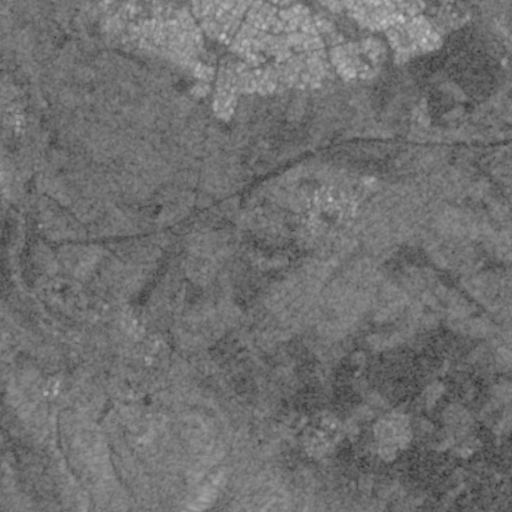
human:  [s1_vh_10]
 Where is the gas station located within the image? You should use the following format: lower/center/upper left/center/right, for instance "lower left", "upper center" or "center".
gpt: The gas station is located in the upper right of the image.
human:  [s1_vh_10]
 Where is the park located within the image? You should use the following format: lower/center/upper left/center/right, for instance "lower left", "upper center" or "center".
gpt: The park is located in the upper right of the image.
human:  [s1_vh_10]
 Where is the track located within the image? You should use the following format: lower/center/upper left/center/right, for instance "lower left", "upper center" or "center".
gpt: There is no track in the image.

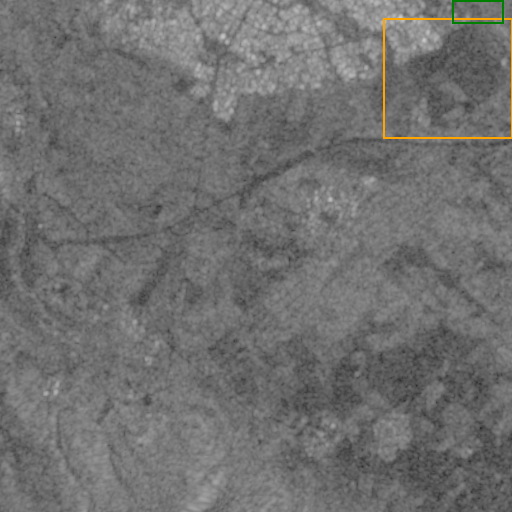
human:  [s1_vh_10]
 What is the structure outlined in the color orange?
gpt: The structure outlined in orange is a crop field.
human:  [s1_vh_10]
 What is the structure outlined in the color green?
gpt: The structure outlined in green is a park.
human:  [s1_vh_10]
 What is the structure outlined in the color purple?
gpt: There is no purple outline.